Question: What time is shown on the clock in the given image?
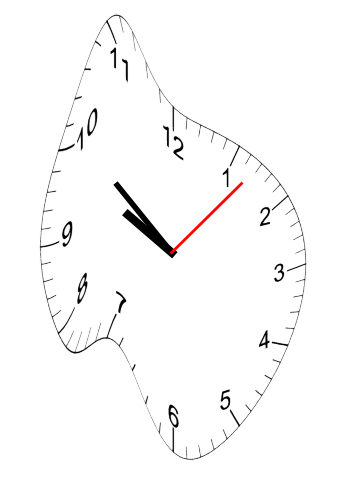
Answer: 09:51:07